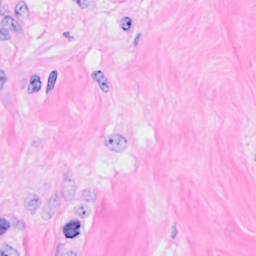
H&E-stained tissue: Breast